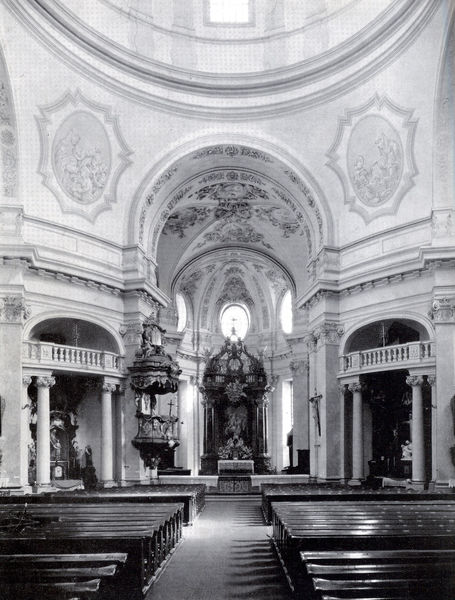
Titel: St. Laurentius (Ansicht des Hauptraums)
Künstler: Johann Lukas von Hildebrandt
Standort: Gabel
Institution: Kirche Sankt Laurentius
Schlagwörter: gemälde, schatten, weiß, blumen, fenster, grau, hell, holz, licht, schwarz, säule, säulen, malerei, ornament, architektur, barock, innenraum, brüstung, kirche, boden, interieur, decke, innen, rund, statue, balkon, schiff, ruhe, sitze, bogen, bank, empore, pilaster, kuppel, stille, wandmalerei, stuck, geländer, innenansicht, foto, fotografie, photographie, bögen, gang, gewölbe, medaillon, kreuz, balustrade, dom, scheibe, schwarzweiß, beten, altar, bänke, hochaltar, kapitelle, kathedrale, pult, photo, fries, kirchenbank, kirchenschiff, gesims, kirchenbänke, orgel, kanzel, langschiff, jesus, apsis, fresken, gemeinde, gottesdienst, monstranz, chor, fresko, prunk, maria, christentum, basilika, triumphbogen, deckenmalerei, ranaissance, vierung, emporen, bankreihen, rocaille, baluster, synagoge, altäre, holzbänke, katholisch, kartuschen, kapitele, seitenaltar, seitenaltüre, su, schokolaade, kruft, nbank